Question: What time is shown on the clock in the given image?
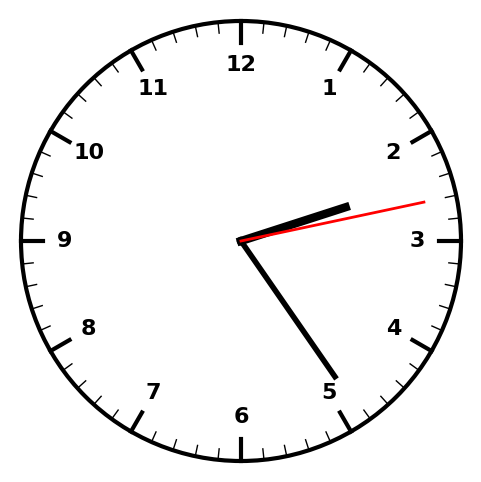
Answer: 02:24:13